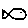
Label: fish